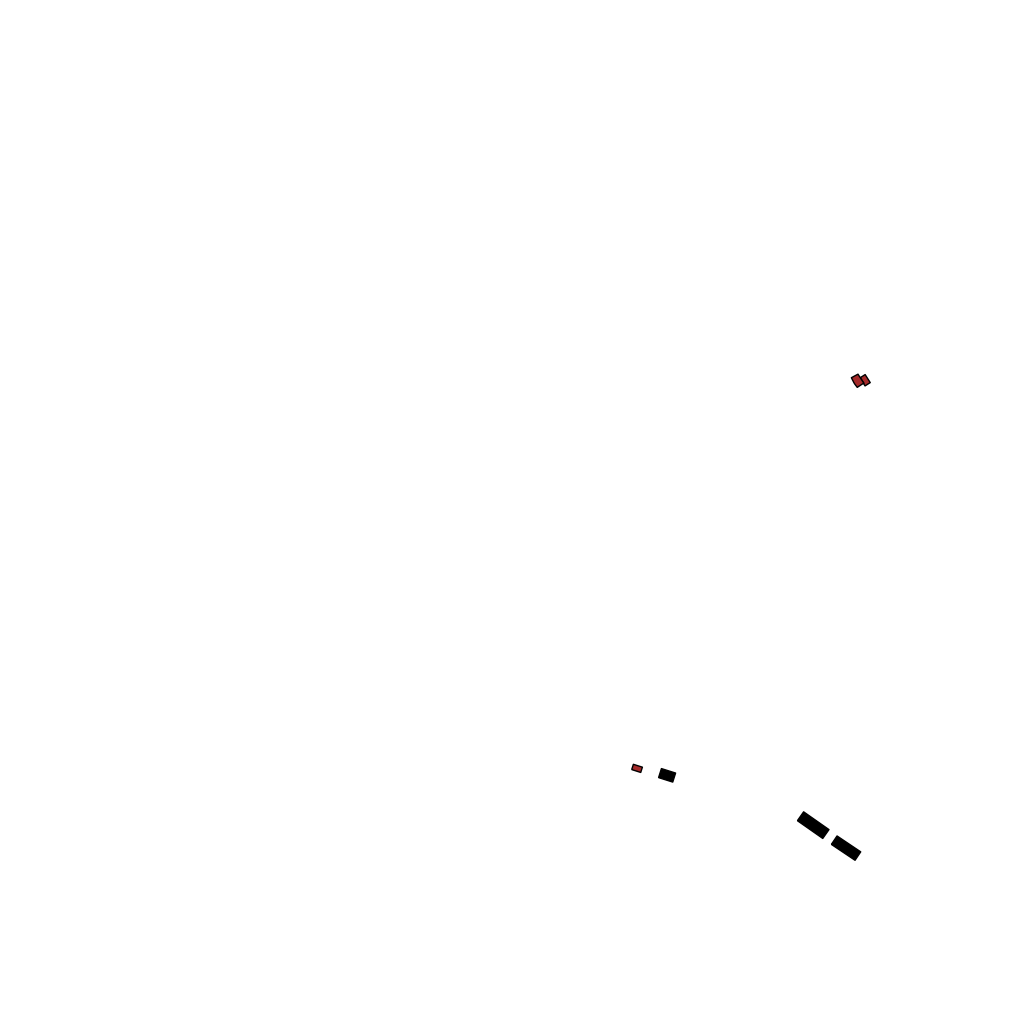
Tags: overhead vector_map, industrial, recreation, residential, special, low_rise, density_2, Building, Facility, 1.0 km²